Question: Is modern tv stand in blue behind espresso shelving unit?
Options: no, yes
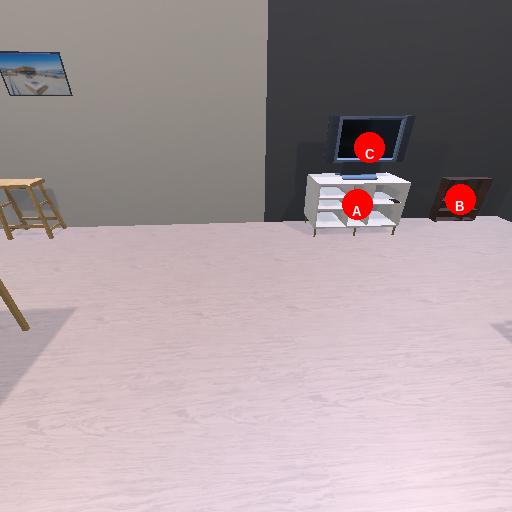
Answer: no